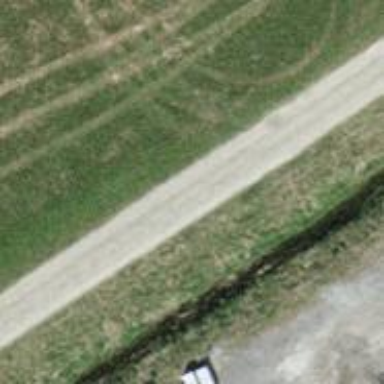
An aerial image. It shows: Gravel track road.